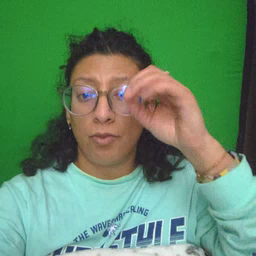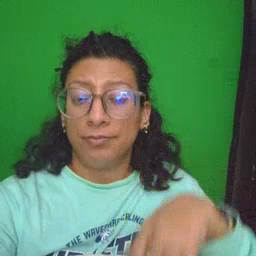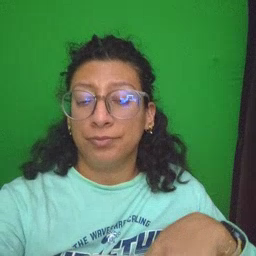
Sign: fireman